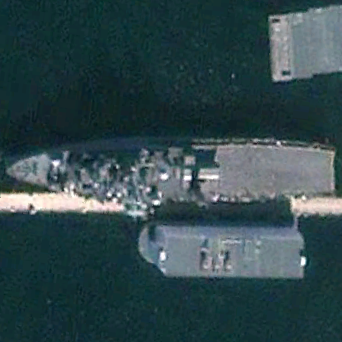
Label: combat